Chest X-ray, PA view. Patient: 46 years old, sex F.
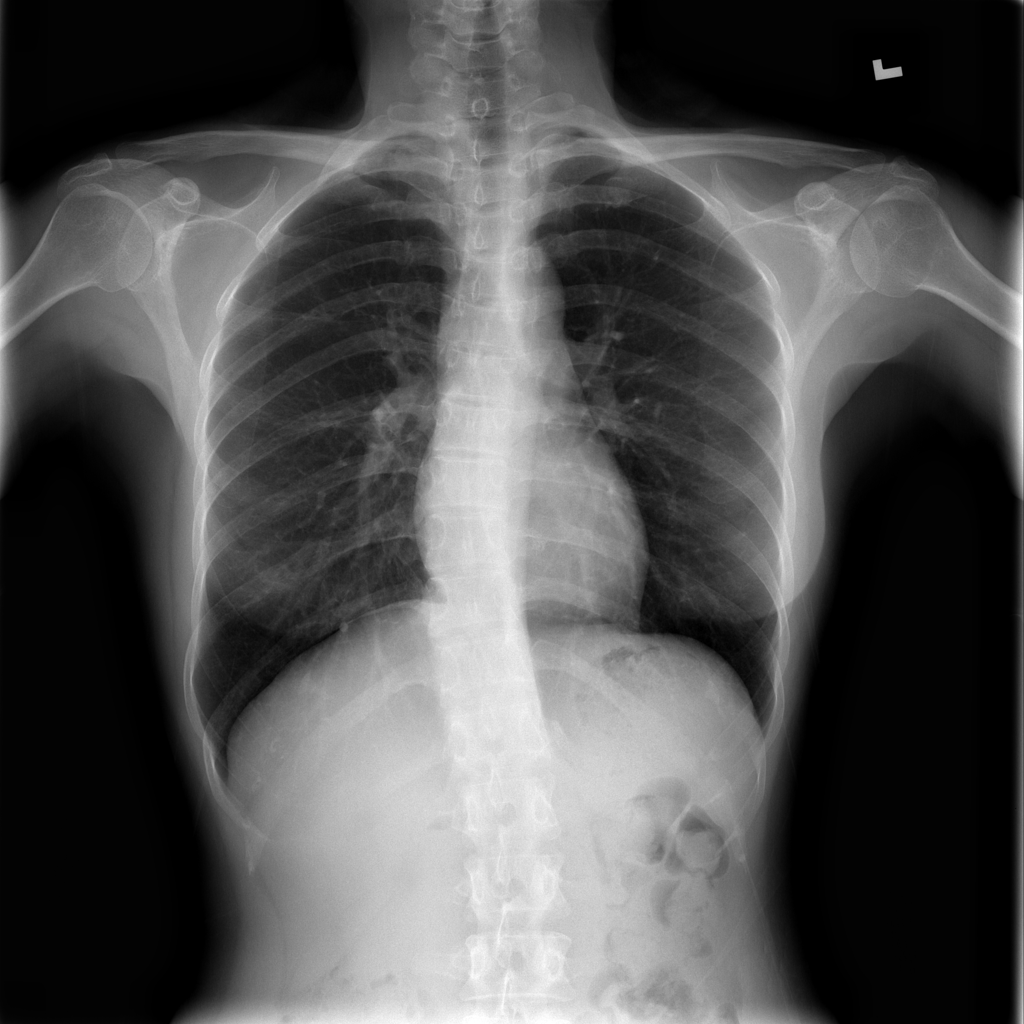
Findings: No Finding